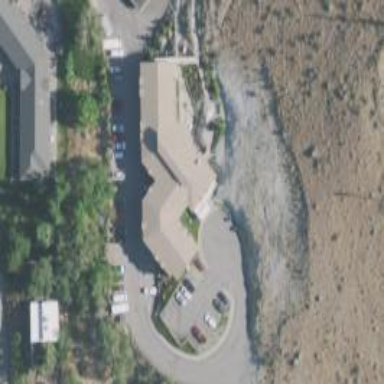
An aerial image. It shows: Nursing home.